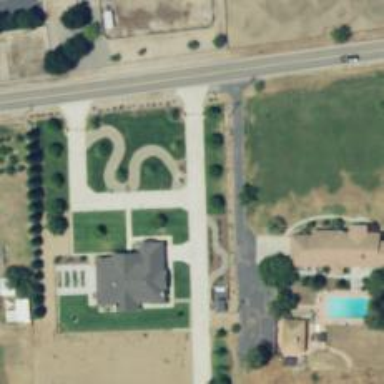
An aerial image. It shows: Driveway.